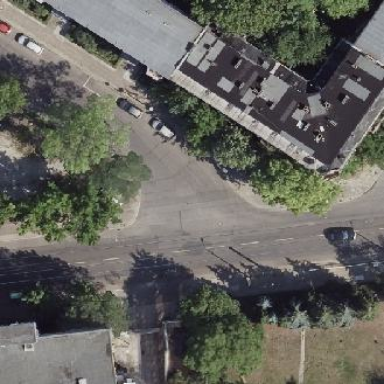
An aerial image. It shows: Building with flat roof.